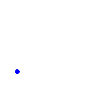
Particle: pion